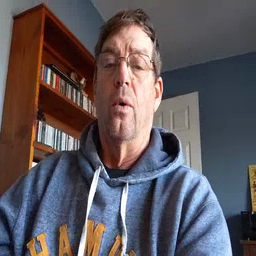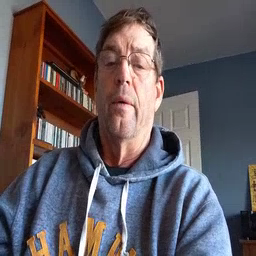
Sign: flower